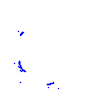
Particle: proton